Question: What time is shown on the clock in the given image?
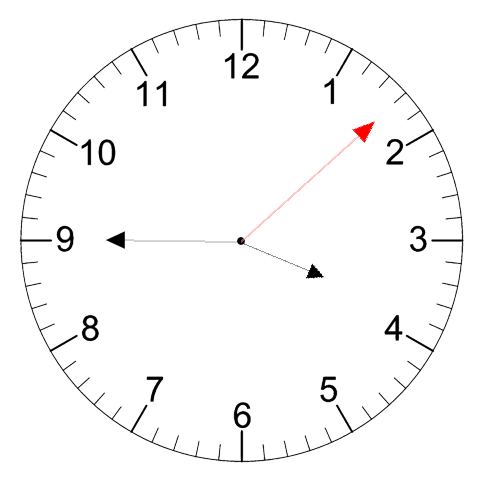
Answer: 03:45:08